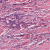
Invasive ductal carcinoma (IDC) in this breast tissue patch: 1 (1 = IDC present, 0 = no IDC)